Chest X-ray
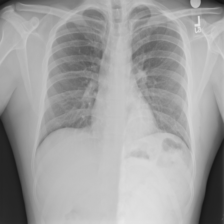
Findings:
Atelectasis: negative
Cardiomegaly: negative
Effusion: negative
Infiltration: negative
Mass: negative
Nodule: negative
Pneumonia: negative
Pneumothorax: negative
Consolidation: negative
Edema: negative
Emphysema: negative
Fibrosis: positive
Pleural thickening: negative
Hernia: negative